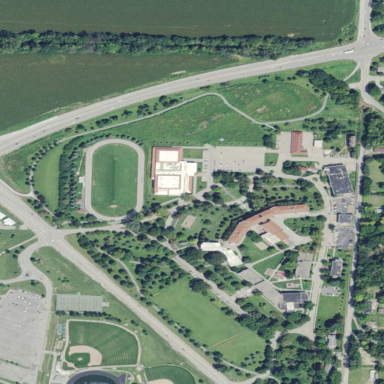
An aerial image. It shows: School.